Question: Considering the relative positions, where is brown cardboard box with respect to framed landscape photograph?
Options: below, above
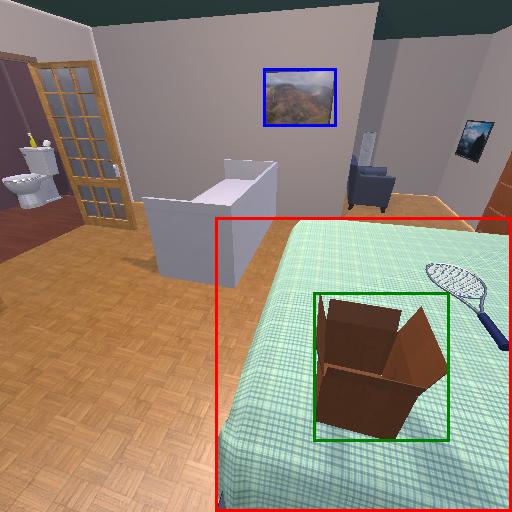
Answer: below